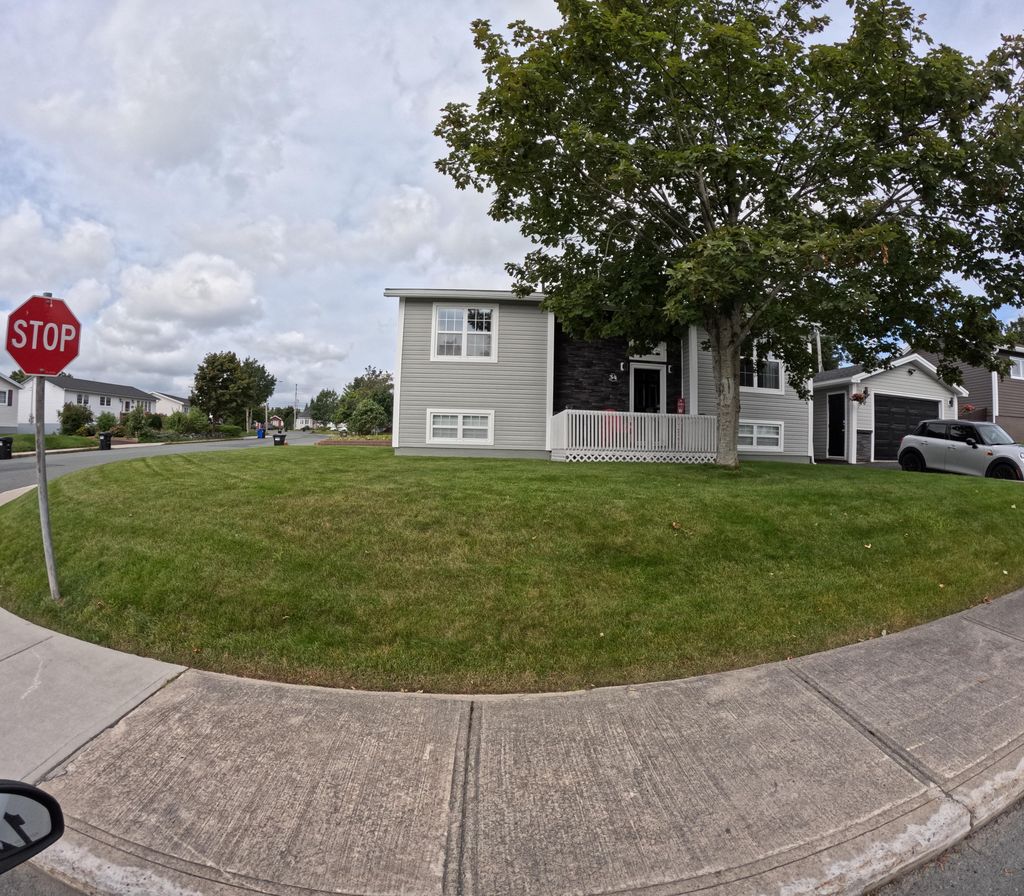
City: st_johns